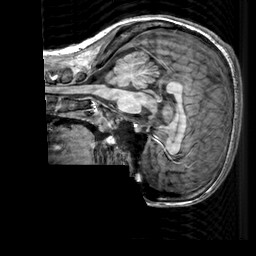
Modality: T1w
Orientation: sagittal
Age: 21
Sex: female
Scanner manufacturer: siemens
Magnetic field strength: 3 T
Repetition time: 2.3 s
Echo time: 0.00303 s